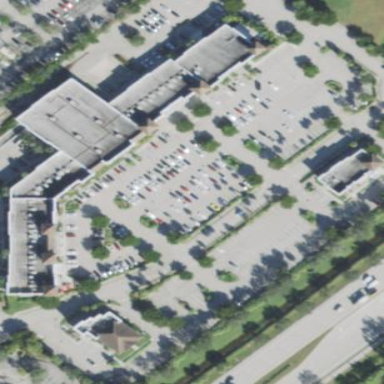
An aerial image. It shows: Commercial area.